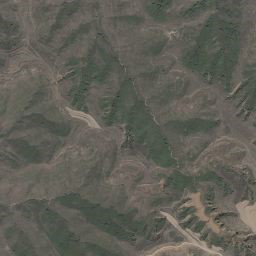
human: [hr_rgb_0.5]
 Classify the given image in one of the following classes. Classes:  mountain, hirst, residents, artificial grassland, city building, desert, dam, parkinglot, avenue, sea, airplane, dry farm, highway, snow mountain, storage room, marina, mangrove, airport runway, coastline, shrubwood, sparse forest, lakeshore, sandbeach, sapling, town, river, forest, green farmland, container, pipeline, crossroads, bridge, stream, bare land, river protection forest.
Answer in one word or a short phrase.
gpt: mountain